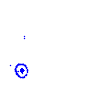
Particle: pion